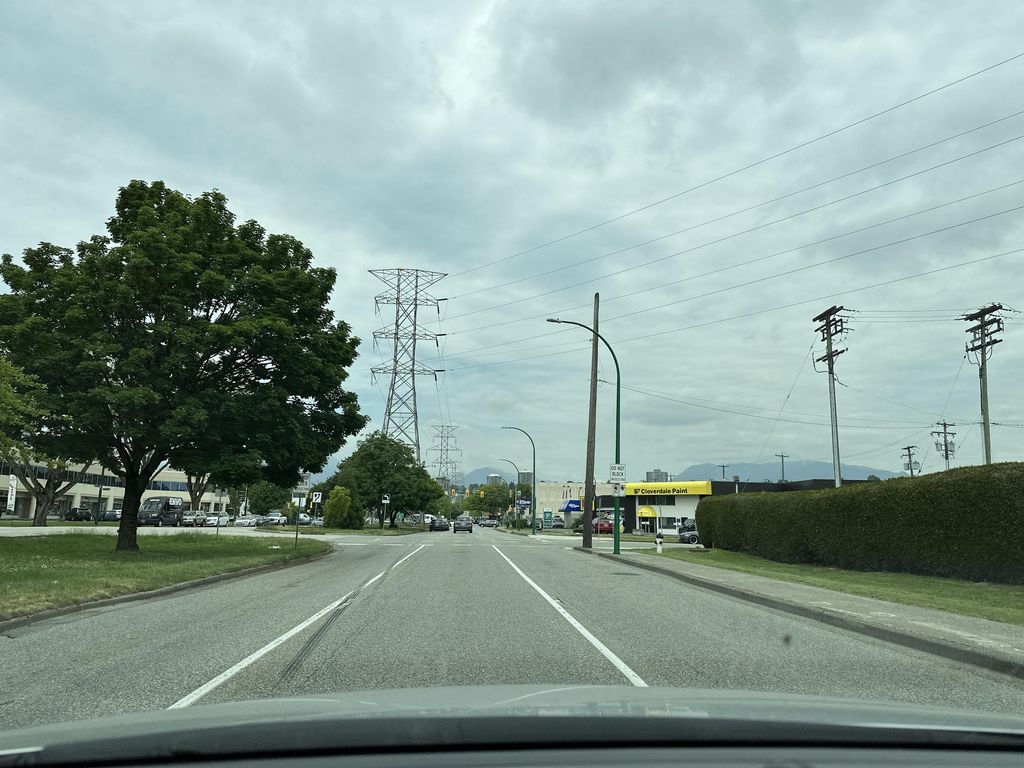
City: vancouver